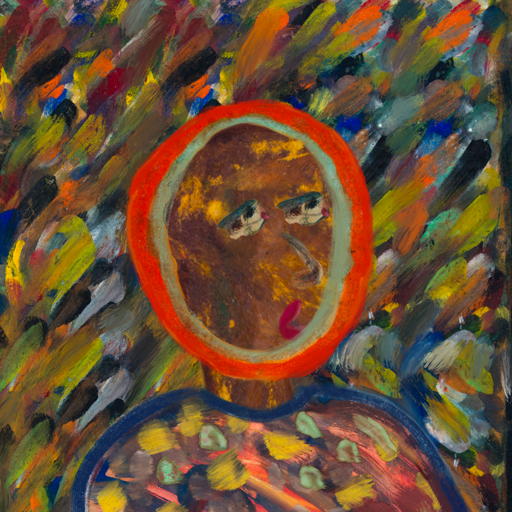
Background: An_Impression, Head And Neck Side: Comrade, Face Side: Pipe, Bust: Mother_And_Son_Mother, Hair Side: Sisters, Head Accessory: Blank, Second Necklace: Blank, Necklace: Blank, Baby: Blank